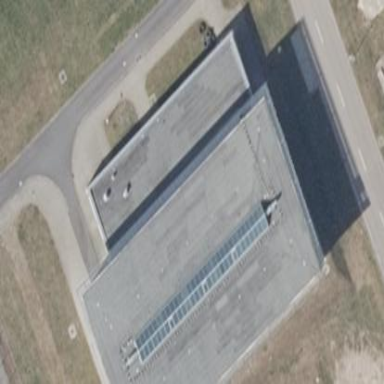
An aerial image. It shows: Sports centre building.